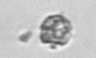
Label: coccolithophorid